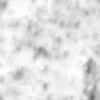
Label: no_change